Question: If you do a rotateX(180deg) rotateY(180deg) it's upside down now. So if the mouse is set to move a child element up on drag that child element will now be moving down (depending on how you have things set up).
'''
-webkit-transform: rotateX(?deg) rotateY(?deg) rotateZ(?deg); // where does it point?
'''

Take a look at the <URL>?
A tutorial that covers the basics is <URL>.
*edit - the transform-origin being used is at the center of the cube
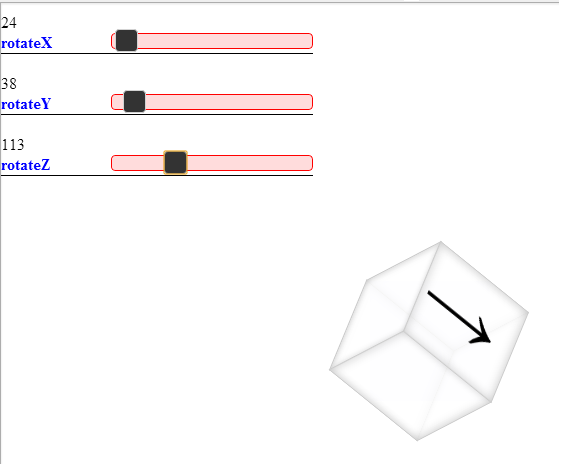
Answer: Everything that follows assumes you are using a vector that passes through the origin, as in <URL>. In your original example the vector is additionally offset from the origin by the vector '[0, 0, 60]'. This complicates calculations slightly, so I have used the simplified version in my explanation.
Your vector is currently defined by . Here is how you can use your rotations to determine the cartesian coordinates of the final vector:
1. Let us say your vector is [0, 1, 0] (assuming the arrow is 1 unit long and starts at the origin)
2. Apply x, y and z rotations by multiplying your vector by the rotation matrices described here in any order, replacing th with the corresponding angle in each case:
3. The resulting vector is your original vector transformed by the specified x, y and z rotations
Once you have obtained the rotated vector, finding the projection of the vector on the x-y plane becomes easy.
For example, considering the vector '[10, 20, 30]' (cartesian coordinates), the projection on the x-y plane is the vector '[10, 20, 0]'. The angle of this vector from the horizontal can be calculated as:
> tan(20/10) = 1.107 rad (counter clockwise from the positive x axis) = 63.43 deg (counter clockwise from the positive x axis)
This means the arrow points between the 63rd and 64th "tick marks" counting counter clockwise from the one pointing directly to the right.